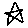
Label: star